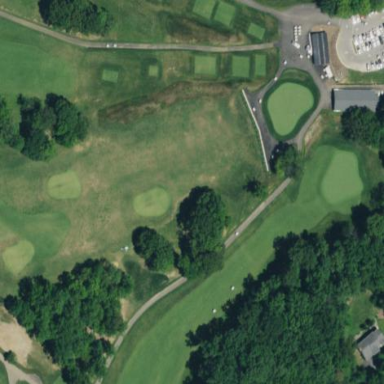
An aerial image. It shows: Grassy area designated as driving range for golf.